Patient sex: M
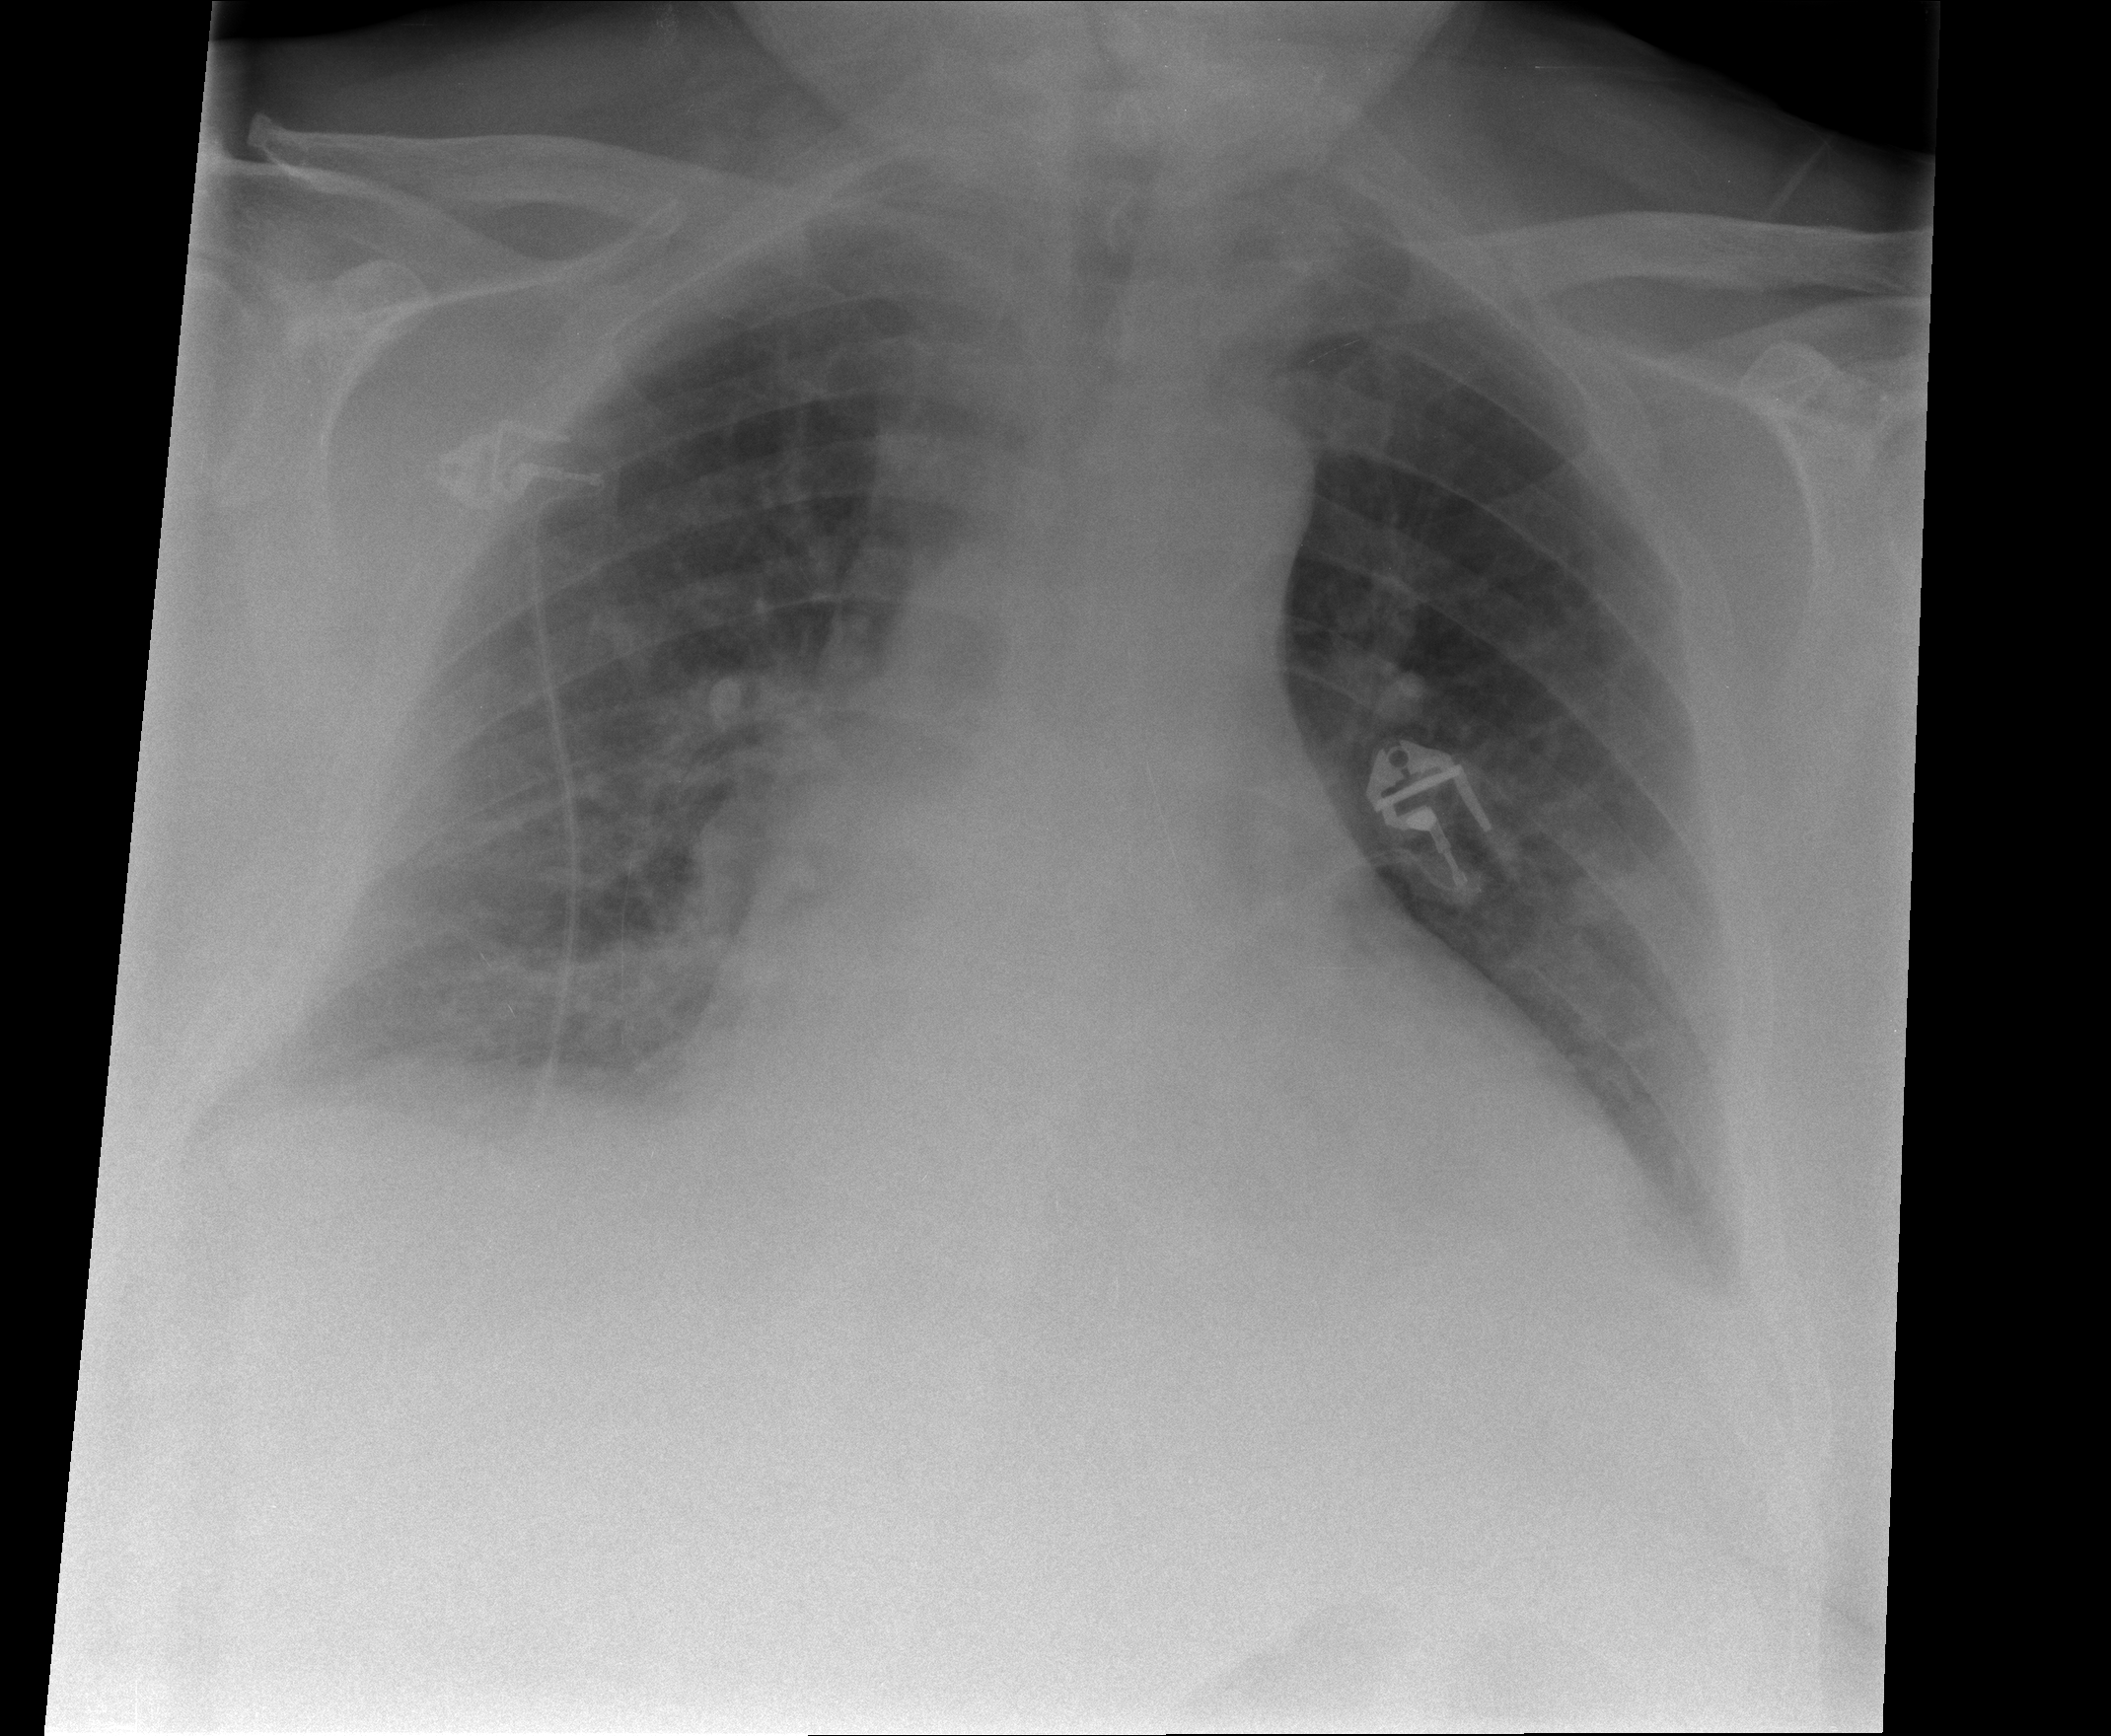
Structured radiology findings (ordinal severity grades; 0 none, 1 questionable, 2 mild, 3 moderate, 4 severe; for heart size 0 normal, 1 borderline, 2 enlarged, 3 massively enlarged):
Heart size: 2
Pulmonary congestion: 1
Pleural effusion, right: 2
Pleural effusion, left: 2
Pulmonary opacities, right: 2
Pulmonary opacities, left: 0
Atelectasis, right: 2
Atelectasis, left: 2